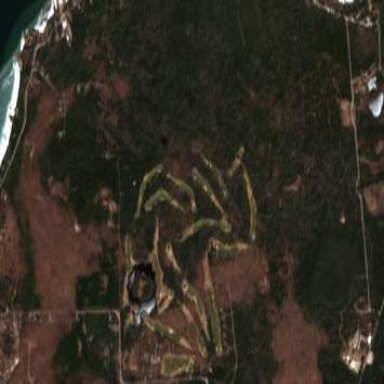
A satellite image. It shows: Golf course surrounded by greenery.